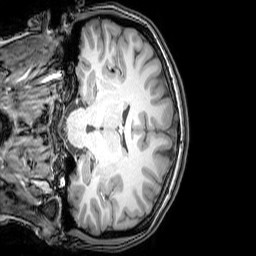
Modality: T1w
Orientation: coronal
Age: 20
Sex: female
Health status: healthy
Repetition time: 0.081 s
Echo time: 0.037 s